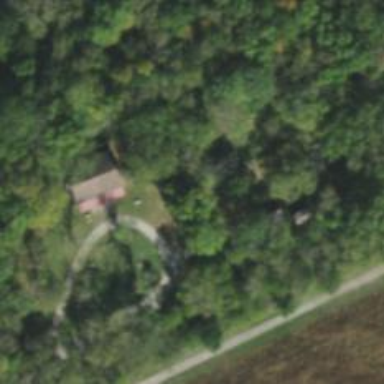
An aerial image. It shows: Driveway leading to service road.